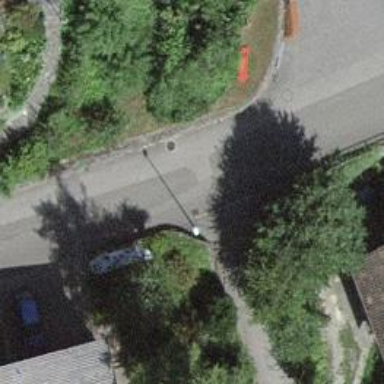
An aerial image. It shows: Smooth asphalt road in residential area.